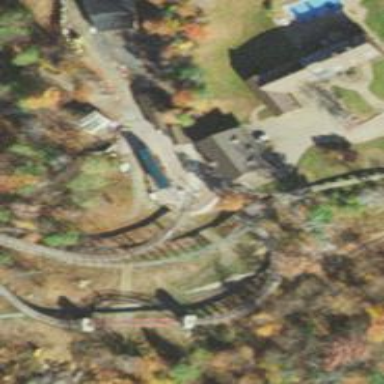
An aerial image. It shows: Miniature railway.